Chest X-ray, PA view. Patient: 54 years old, sex M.
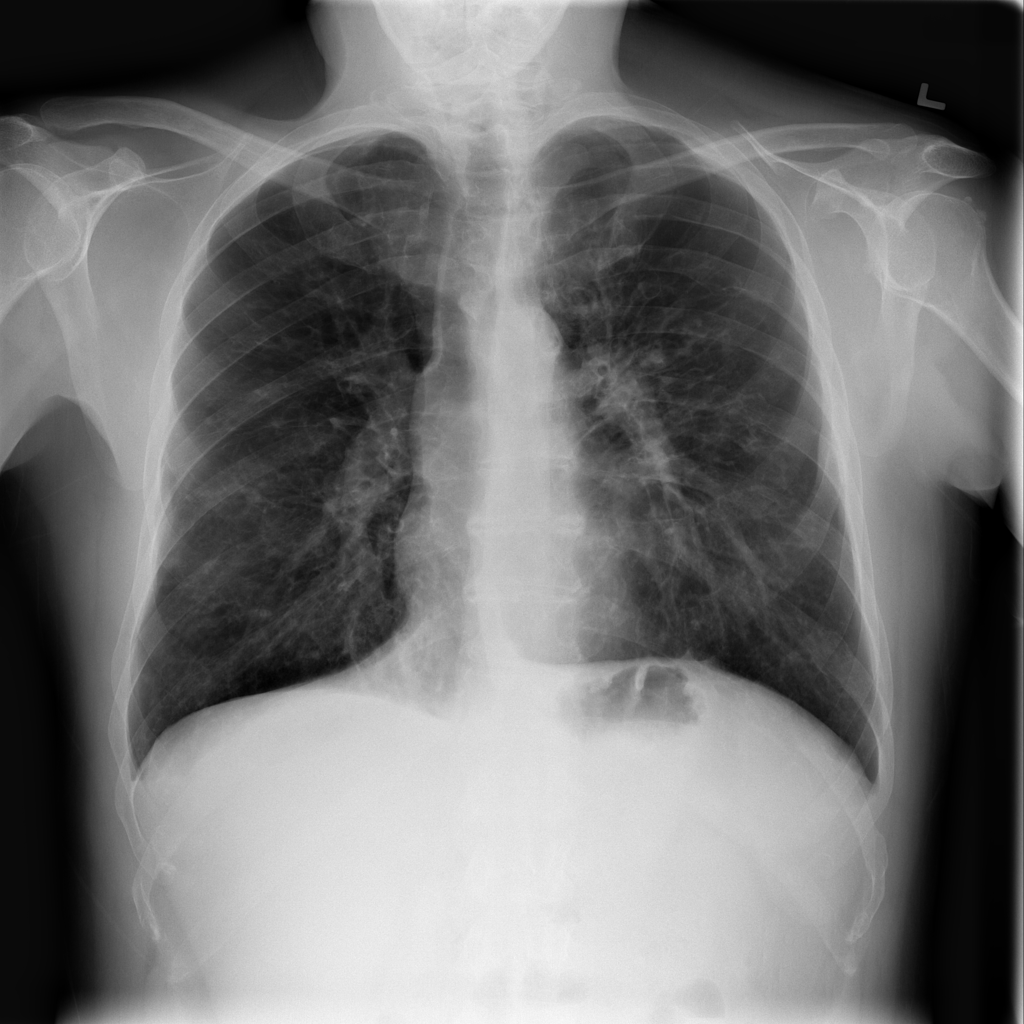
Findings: Fibrosis